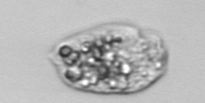
Label: Amoeba